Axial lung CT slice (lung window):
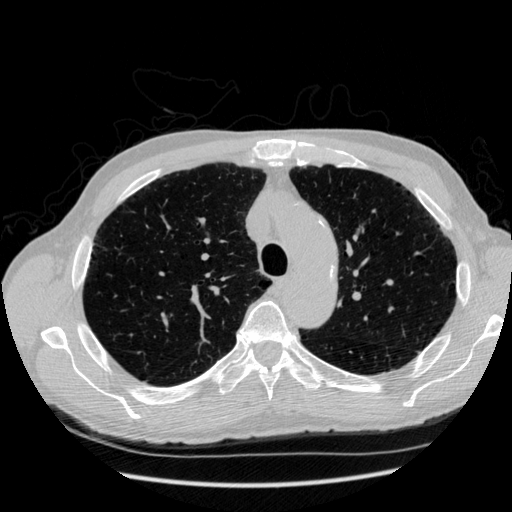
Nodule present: no